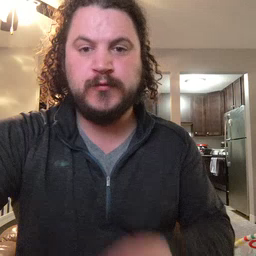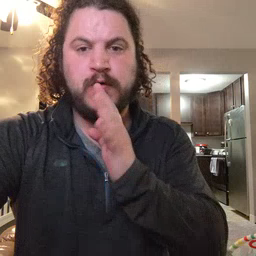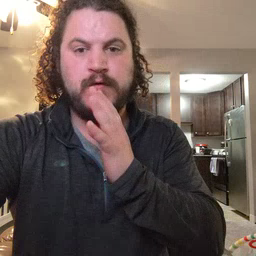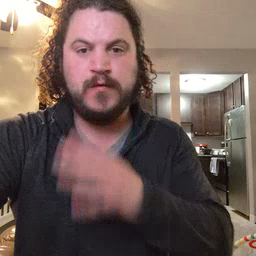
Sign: talk